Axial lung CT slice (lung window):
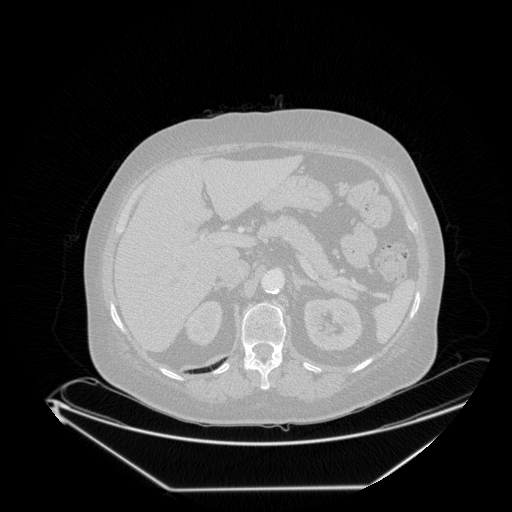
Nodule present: no